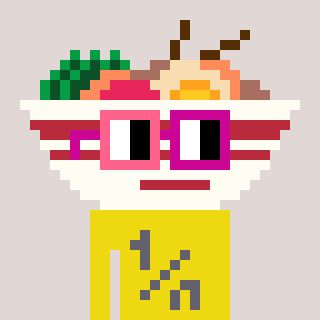
a pixel art character with square pink and red glasses, a noodles-shaped head and a yellow-colored body on a warm background